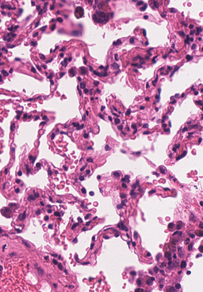
Tumor epithelial tissue: no
Tumor-associated stroma tissue: no
Normal tissue: yes